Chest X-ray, PA view. Patient: 42 years old, sex F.
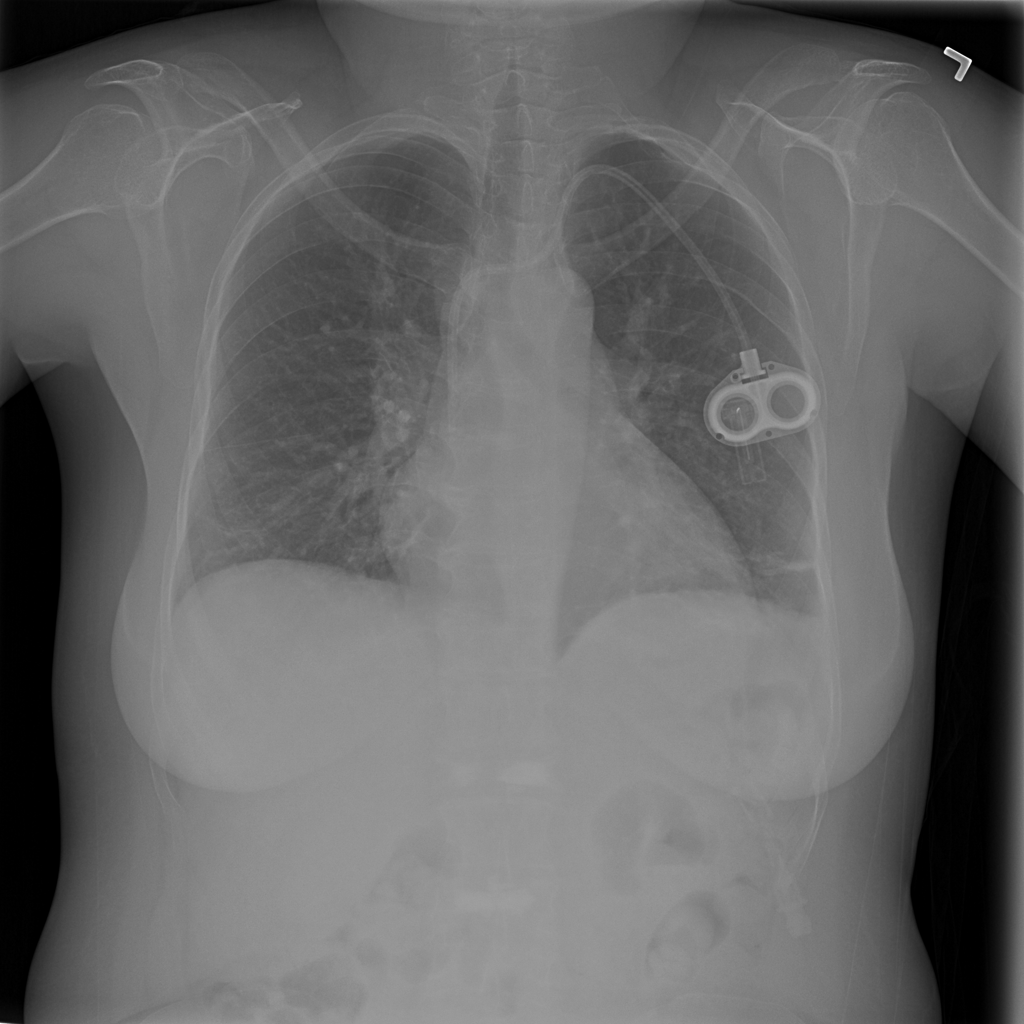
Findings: Atelectasis